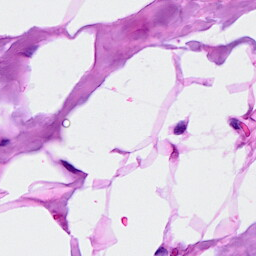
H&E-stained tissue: Breast